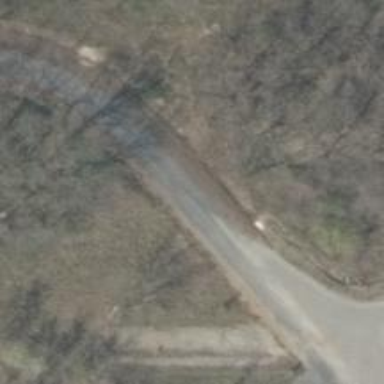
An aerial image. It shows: Asphalt track with grade1 tracktype.